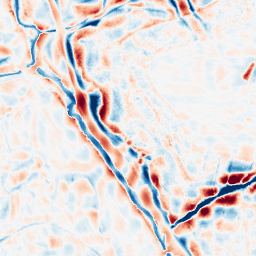
Category: wavelet
Decomposition family: wavelet_biorthogonal
Decomposition parameters: wavelet: bior5.5
level: 4
Upsampling method: regularized
Upsampling parameters: scale: 4
lambda_reg: 0.001
Upsampling scale: 4